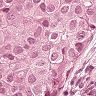
Metastatic tissue present: yes